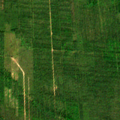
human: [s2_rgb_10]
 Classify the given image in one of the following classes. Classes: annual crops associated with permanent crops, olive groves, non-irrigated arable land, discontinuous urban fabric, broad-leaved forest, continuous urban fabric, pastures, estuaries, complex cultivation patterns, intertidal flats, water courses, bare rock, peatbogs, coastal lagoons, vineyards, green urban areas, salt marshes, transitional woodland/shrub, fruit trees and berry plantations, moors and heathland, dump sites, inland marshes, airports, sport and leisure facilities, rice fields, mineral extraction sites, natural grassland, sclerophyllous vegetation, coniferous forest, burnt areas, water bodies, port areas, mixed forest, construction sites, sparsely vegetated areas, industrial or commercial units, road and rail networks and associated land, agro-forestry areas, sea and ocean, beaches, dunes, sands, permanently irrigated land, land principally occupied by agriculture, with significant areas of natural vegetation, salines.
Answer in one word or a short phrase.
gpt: coniferous forest, mixed forest